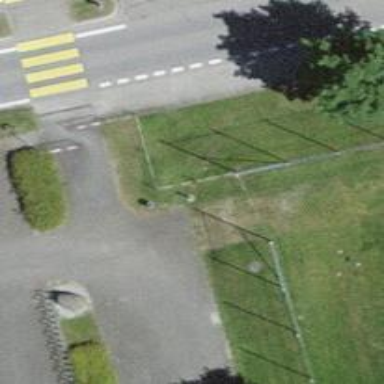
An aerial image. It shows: Fence with chain link type.